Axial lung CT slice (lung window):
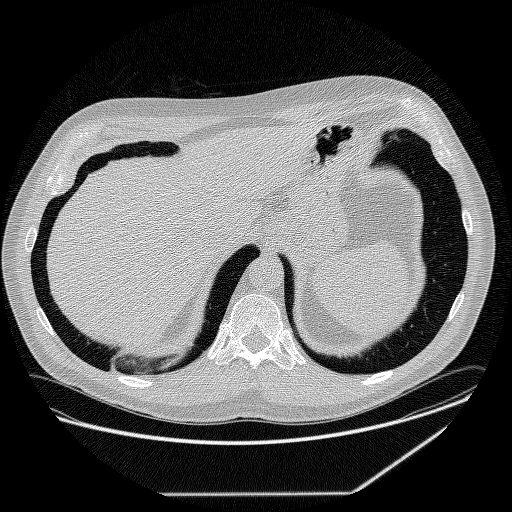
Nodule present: no